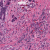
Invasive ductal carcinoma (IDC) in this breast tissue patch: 0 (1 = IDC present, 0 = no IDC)